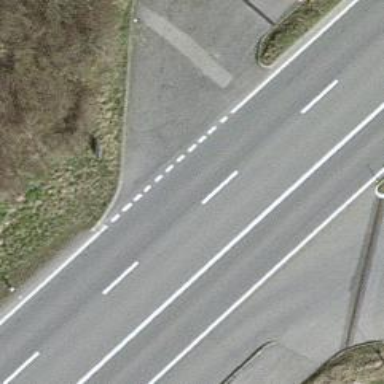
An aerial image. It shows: Primary road with asphalt surface.